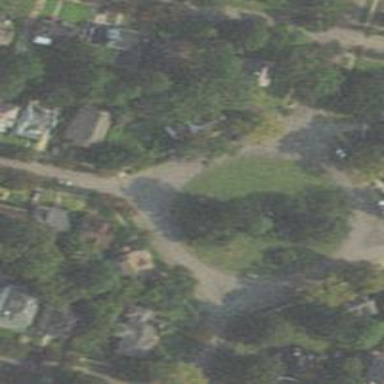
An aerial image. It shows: Roundabout on residential road.